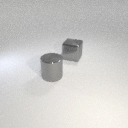
large gray metal cube behind large gray metal cylinder